Question: Please see my image

I am have two questions:
1. Do you know what is the proper function to count number of rows that have F column value don't exist in range J3:J15 (expect result is 3, as the image)
2. List/or show values in Column A, B of above rows (the rows that have F column value don't existing)
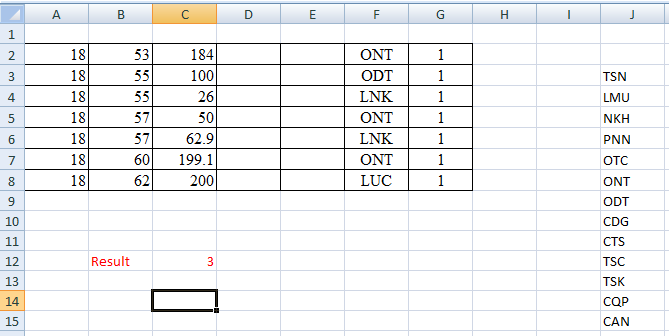
Answer: In cell 'H2' use:
'''
=IF(ISNUMBER(MATCH(F2,$J$3:$J$15,0));"exist in list","not exist in list")
'''
and drag it down.
Then in 'C12' you can use:
'''
=COUNTIF(H2:H8;"not exist in list")
'''
##
In 'C12' use:
'''
=SUMPRODUCT(1*NOT(ISNUMBER(MATCH($F$2:$F$8,$J$3:$J$15,0))))
'''
This is an , so type the formula then press ++. Curly brackets will automatically appear at the start and end of the formula.
Then for returning list of corresponding values in column 'A' use, say, in 'F12':
'''
=IFERROR(INDEX(A:A,SMALL(IF(NOT(ISNUMBER(MATCH($F$2:$F$8,$J$3:$J$15,0))),ROW($F$2:$F$8)),ROW()-ROW($F$12)+1)),"")
'''
this is also array formula, so press ++ to evaluate it and then drag formula down.
and in 'G12' for returning corresponding values from column 'B':
'''
=IFERROR(INDEX(B:B,SMALL(IF(NOT(ISNUMBER(MATCH($F$2:$F$8,$J$3:$J$15,0))),ROW($F$2:$F$8)),ROW()-ROW($F$12)+1)),"")
'''
also with array entry(++).